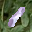
Label: 1